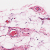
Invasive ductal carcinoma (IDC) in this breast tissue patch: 0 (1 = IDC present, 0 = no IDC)